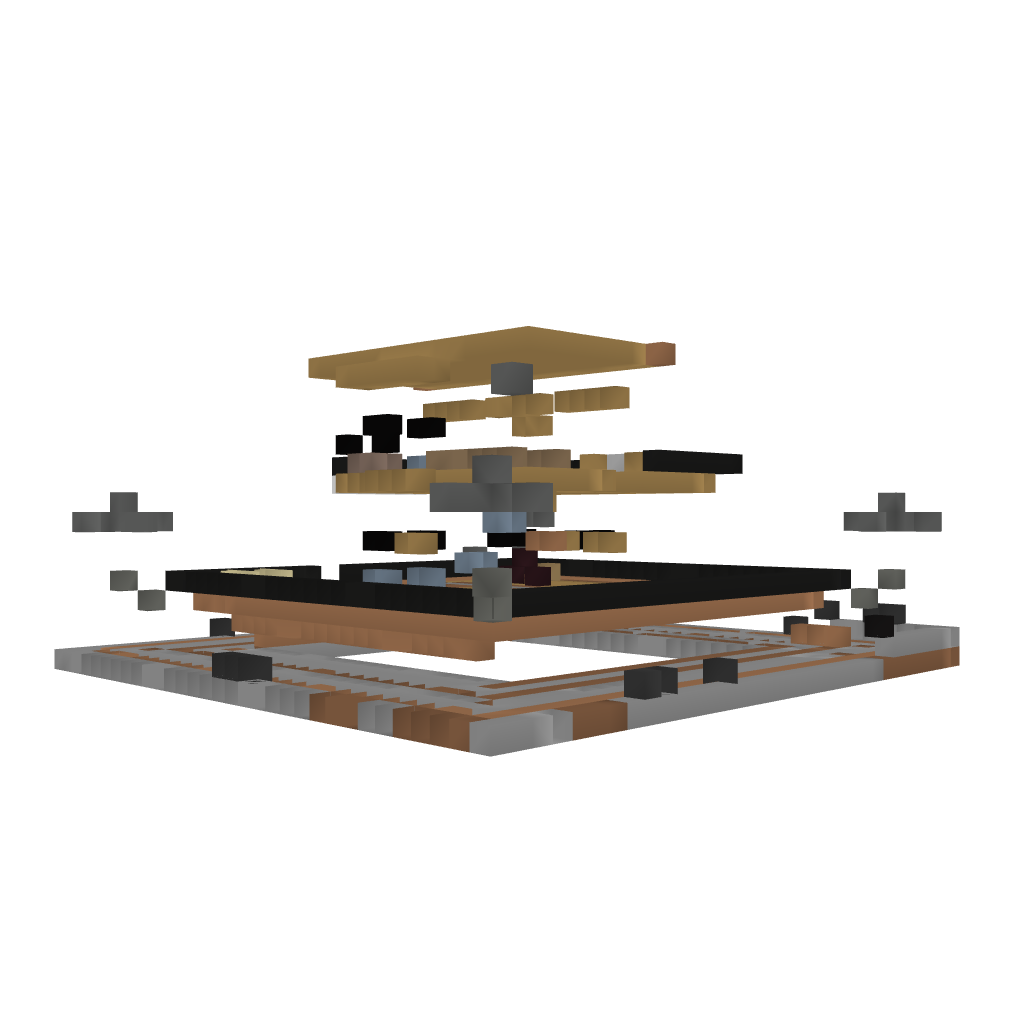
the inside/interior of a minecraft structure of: Modern House